Question: I have to write an adminsitrative module where the sys admin can check all the values in a table that he chooses. Since the database has more than 100 tables, I wrote a generic method that returns an 'IEnumerable<object>' with the data:
'''
public IEnumerable<Object> getAllData(string tableName)
{
IEnumerable<Object> result = new List<Object>();
string sql = string.Concat("SELECT * FROM ", tableName);
using (var uow = _provider.GetUnitOfWork())
{
result = uow.Instance.Fetch<Object>(sql);
}
return result;
}
'''
Each item in the result is of type 'object{NPoco.PocoExpando}', and I need to get the keys and values for each item to convert them in a single string. When I make a foreach in the collection, this is what every item has on it:

So, how can I get access to those "Keys" and "Values" properties? Getting the dictionary may help too.
Edit:
This is the code that works, thanks to @Shaun Luttin for the answer
'''
foreach (object item in result)
{
foreach (var property in (IDictionary<String, Object>)item)
{
//Do awesome stuff!
}
}
'''
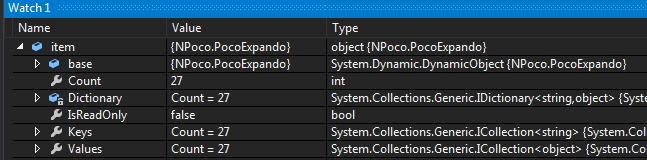
Answer: From looking <URL>, it implements 'IDictionary<string, object>', so you can cast each item and iterate the properties.
This is the same strategy that we would use to iterate the properties of an 'ExpandoObject'. Here is a <URL> the strategy.
'''
using System;
using System.Dynamic;
using System.Collections.Generic;
public class Program
{
public static void Main()
{
dynamic resultItem = new ExpandoObject();
resultItem.Name = "John Smith";
resultItem.Age = 33;
// cast as IDictionary
foreach (var property in (IDictionary<String, Object>)resultItem)
{
Console.WriteLine(property.Key + ": " + property.Value);
}
}
}
'''